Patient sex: F
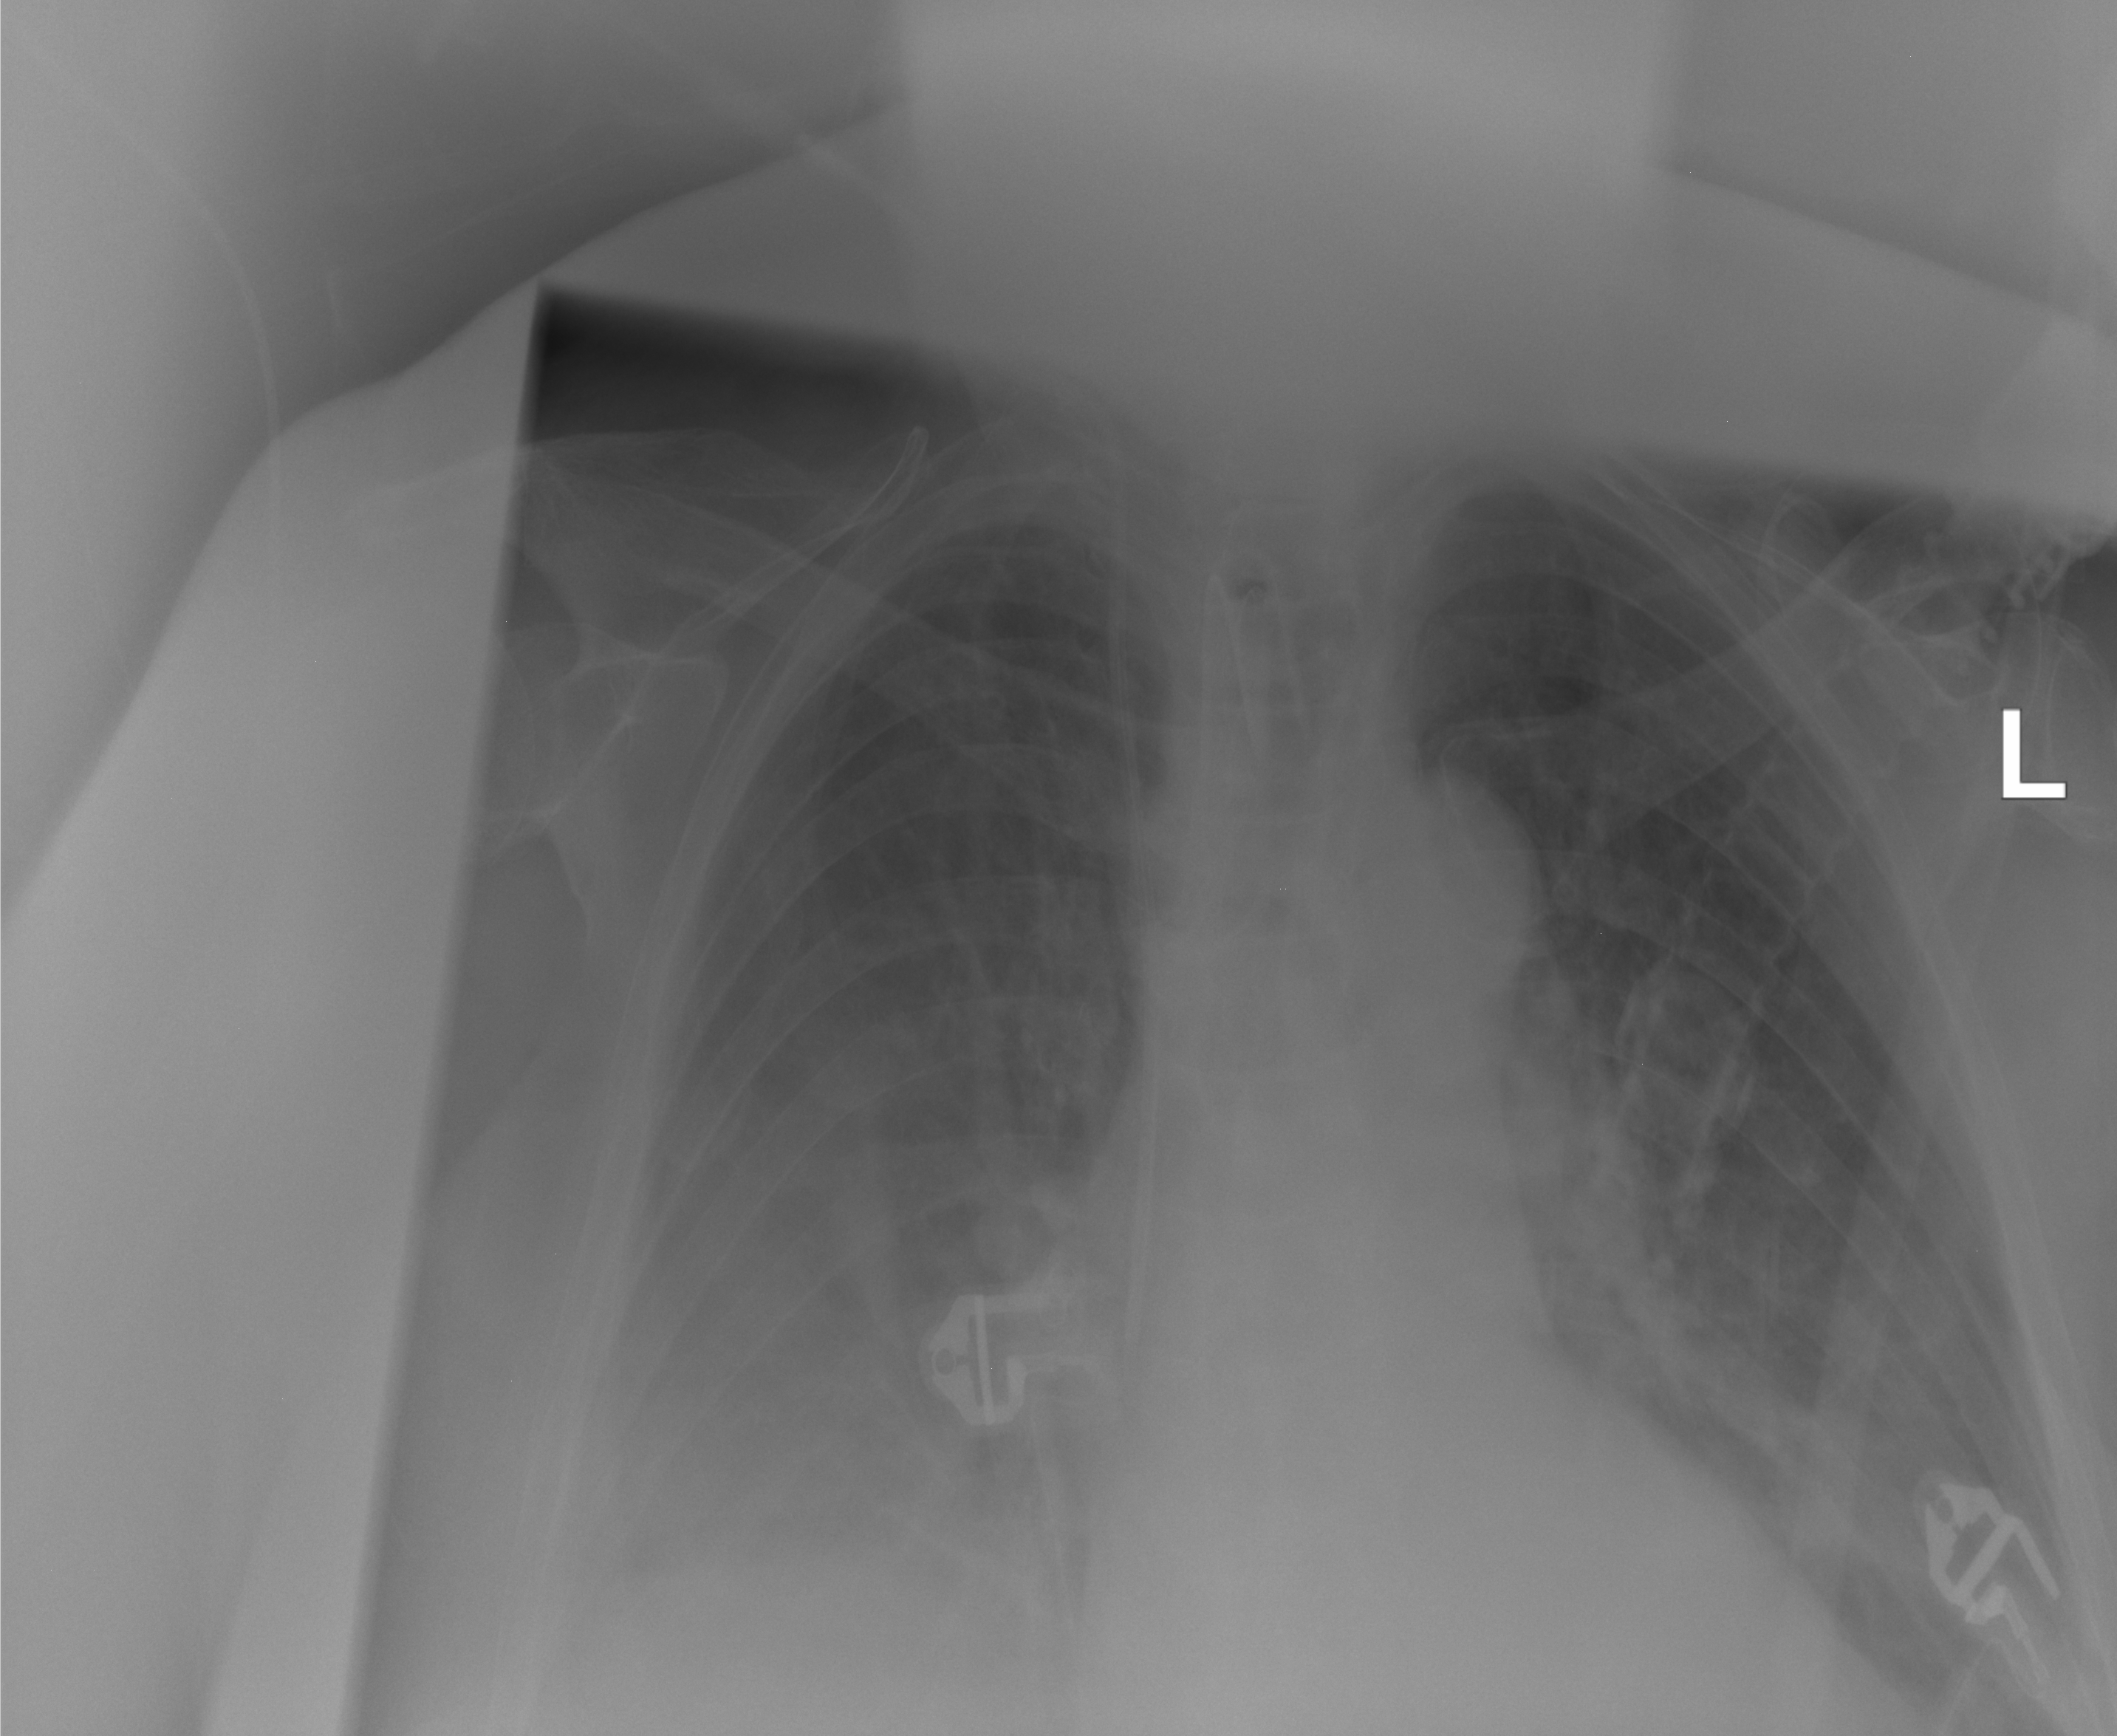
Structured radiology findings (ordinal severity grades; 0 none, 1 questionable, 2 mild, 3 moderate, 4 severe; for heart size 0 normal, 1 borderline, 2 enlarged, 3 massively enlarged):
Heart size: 0
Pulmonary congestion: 0
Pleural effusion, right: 2
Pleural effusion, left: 0
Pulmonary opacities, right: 0
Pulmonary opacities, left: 0
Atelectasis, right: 2
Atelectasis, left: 1